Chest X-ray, AP view. Patient: 40 years old, sex M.
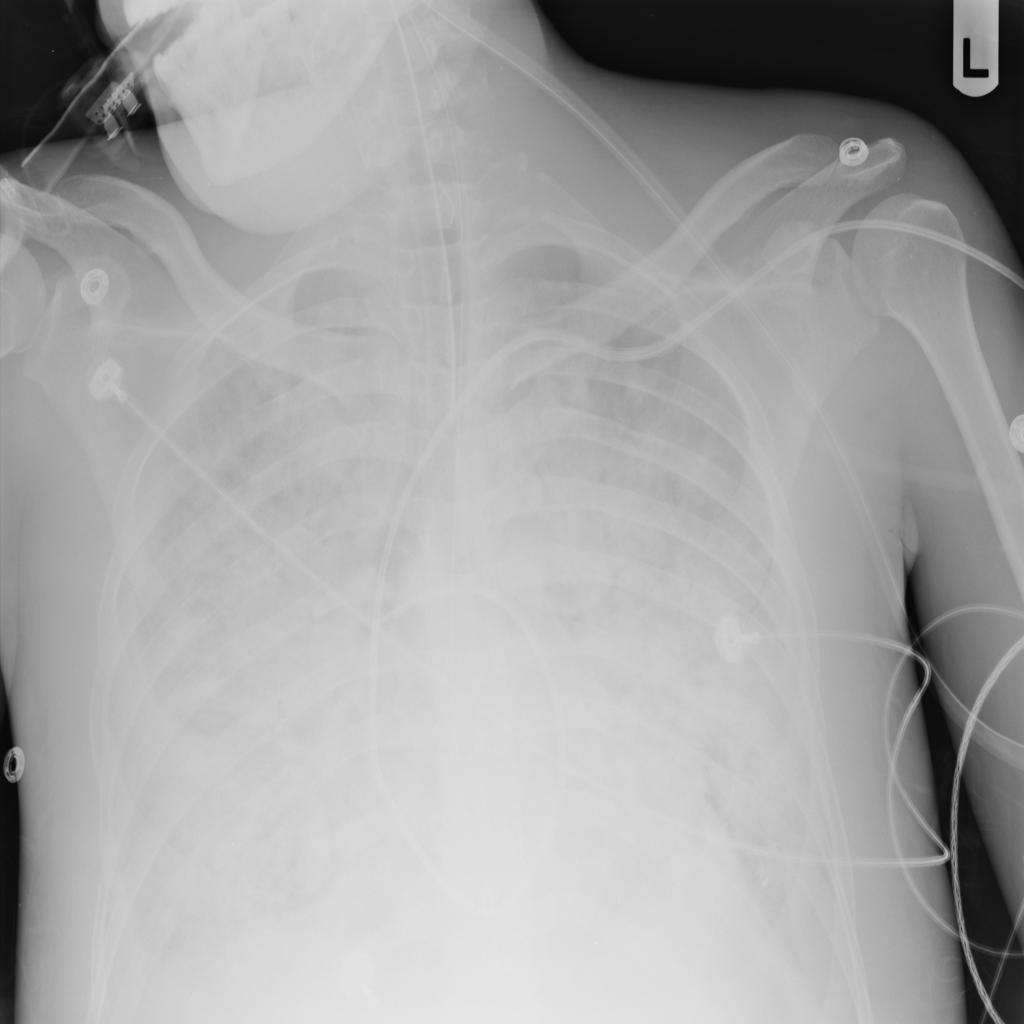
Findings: Edema